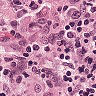
Metastatic tissue present: yes